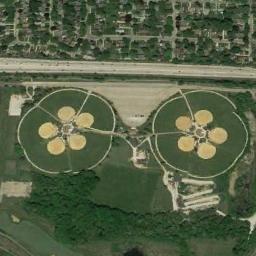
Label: baseball_diamond